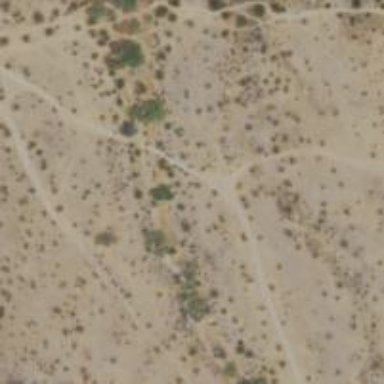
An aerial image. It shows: Hiking trail path.